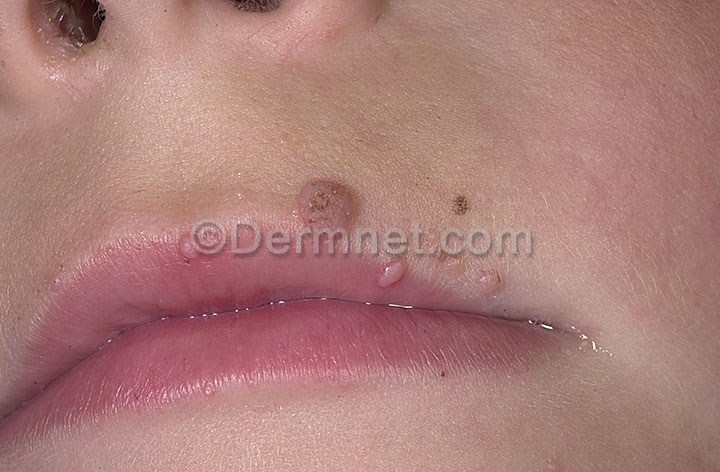
Disease: Warts Molluscum and other Viral Infections